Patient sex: F
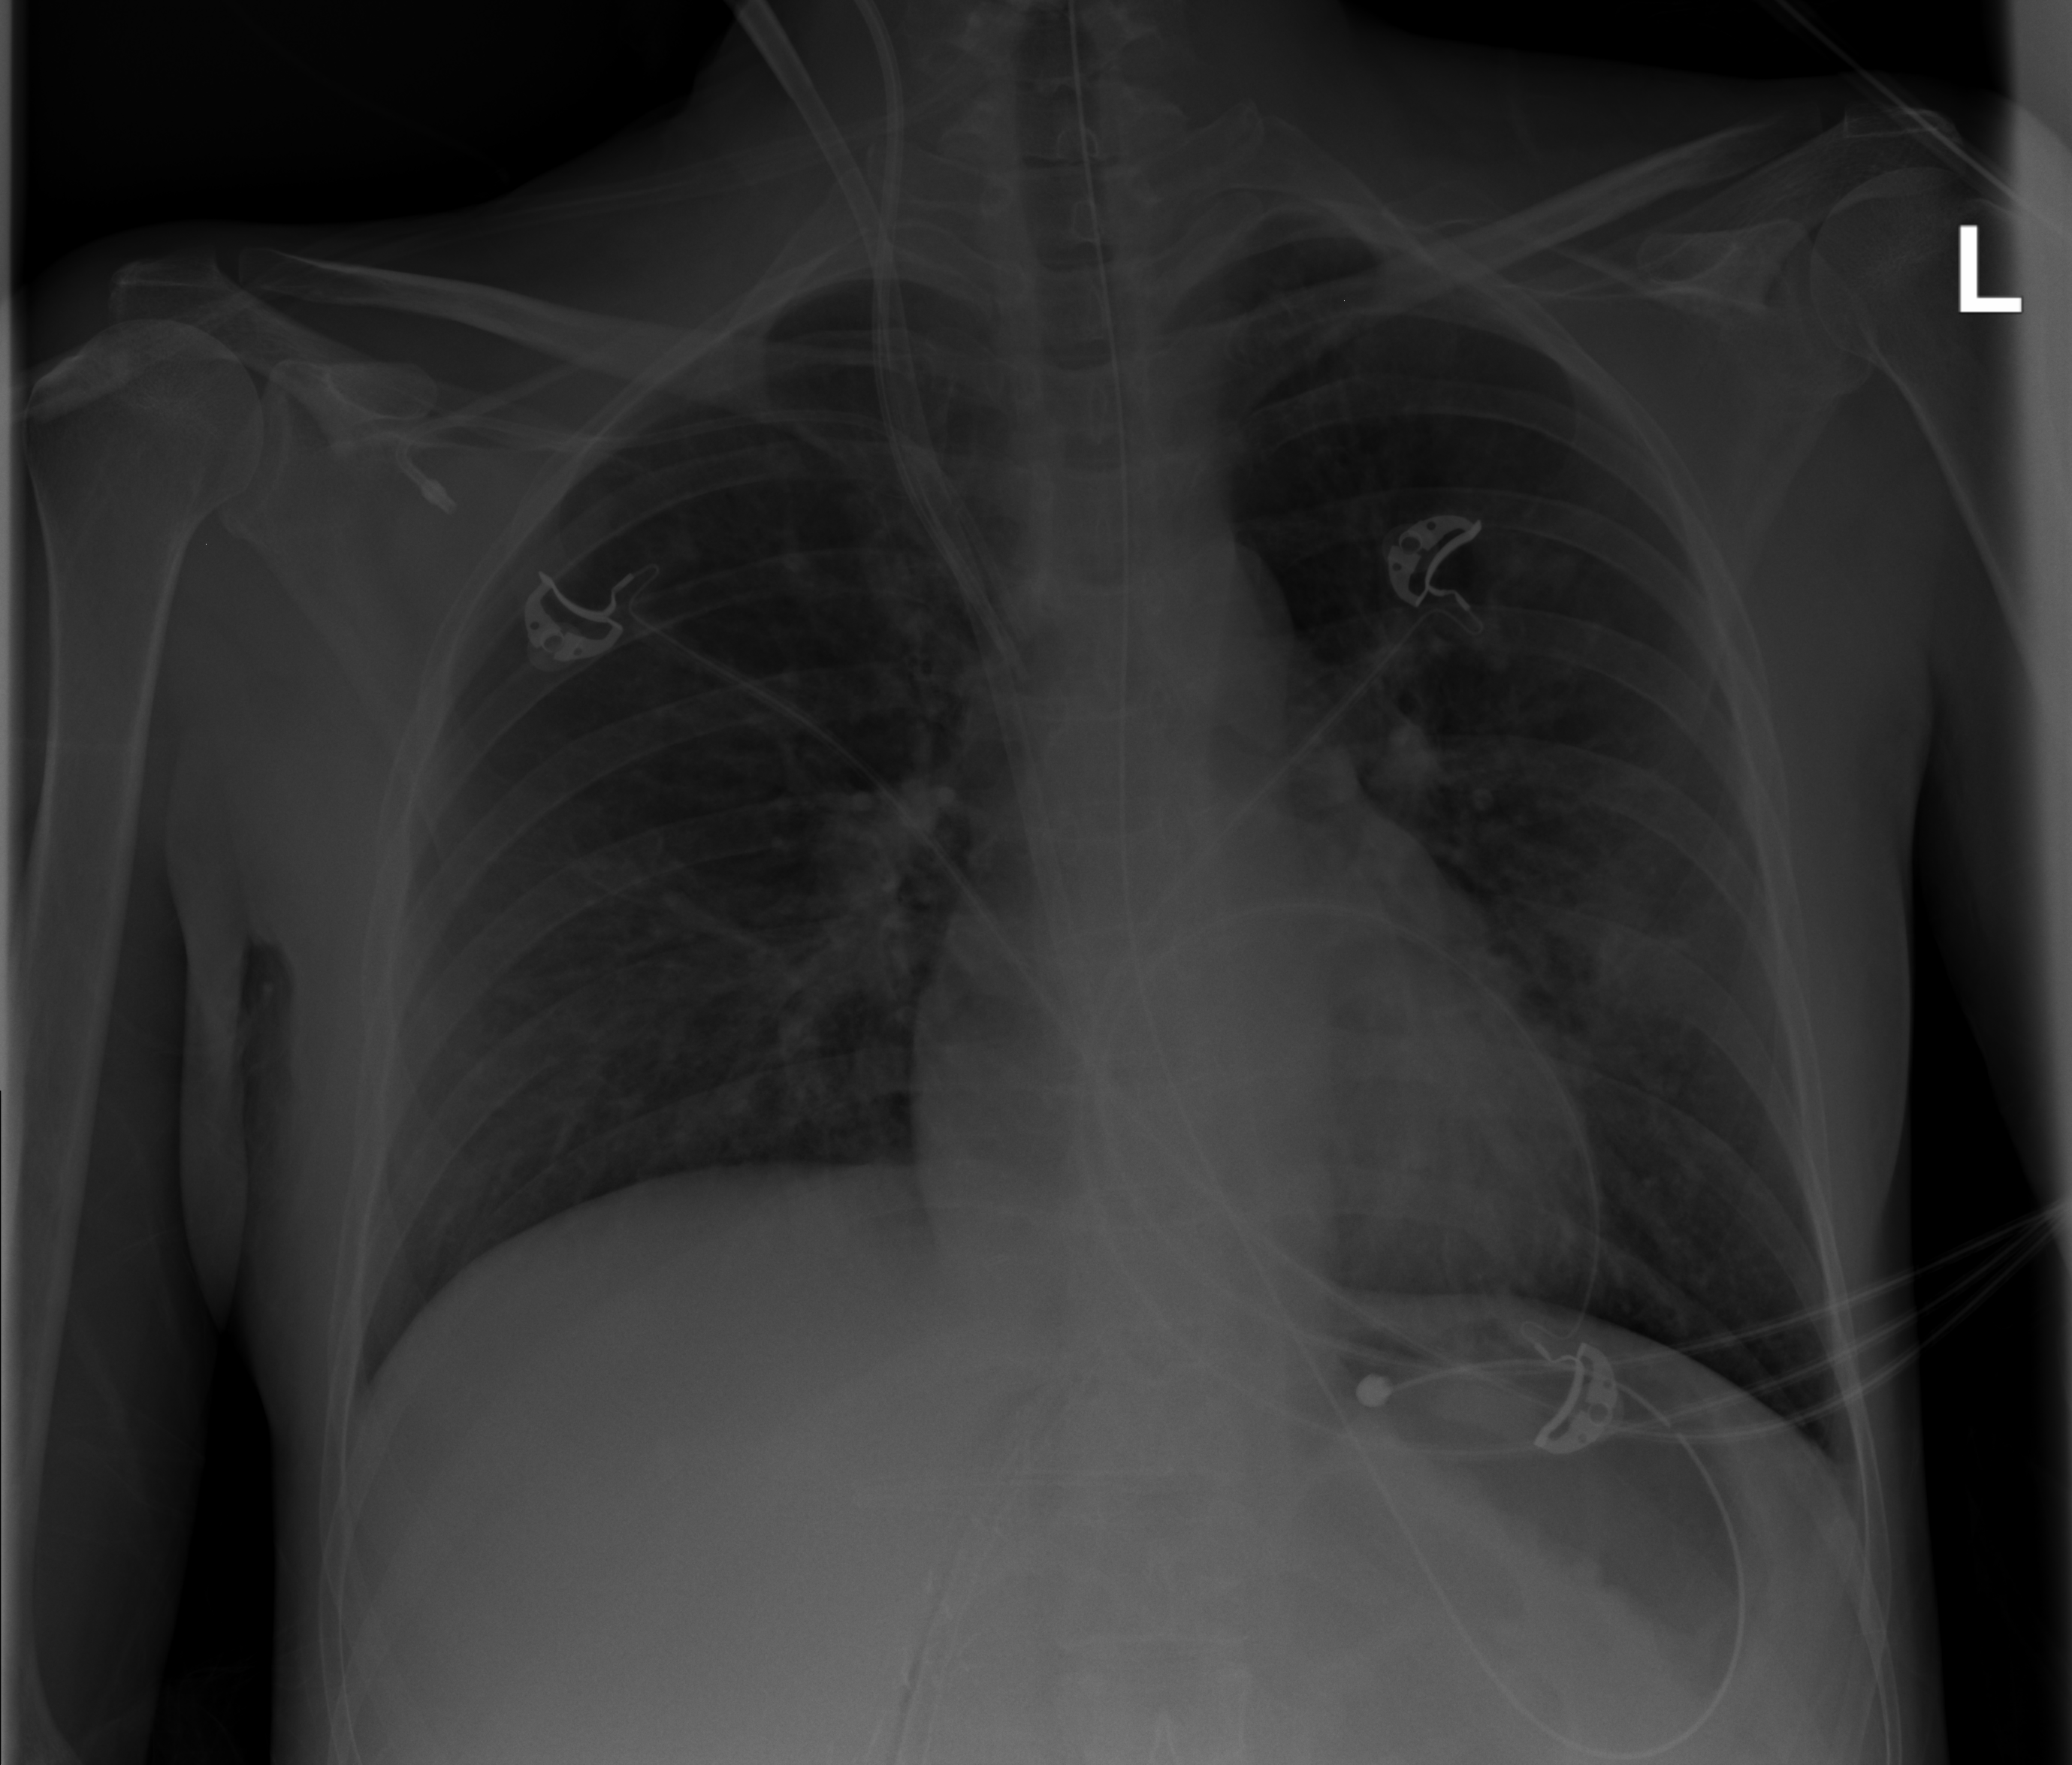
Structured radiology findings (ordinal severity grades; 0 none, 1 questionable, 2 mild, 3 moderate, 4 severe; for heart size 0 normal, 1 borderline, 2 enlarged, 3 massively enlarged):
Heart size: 0
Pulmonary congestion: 0
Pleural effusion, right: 0
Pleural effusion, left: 0
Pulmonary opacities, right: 0
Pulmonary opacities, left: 2
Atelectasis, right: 2
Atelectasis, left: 2